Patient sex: F
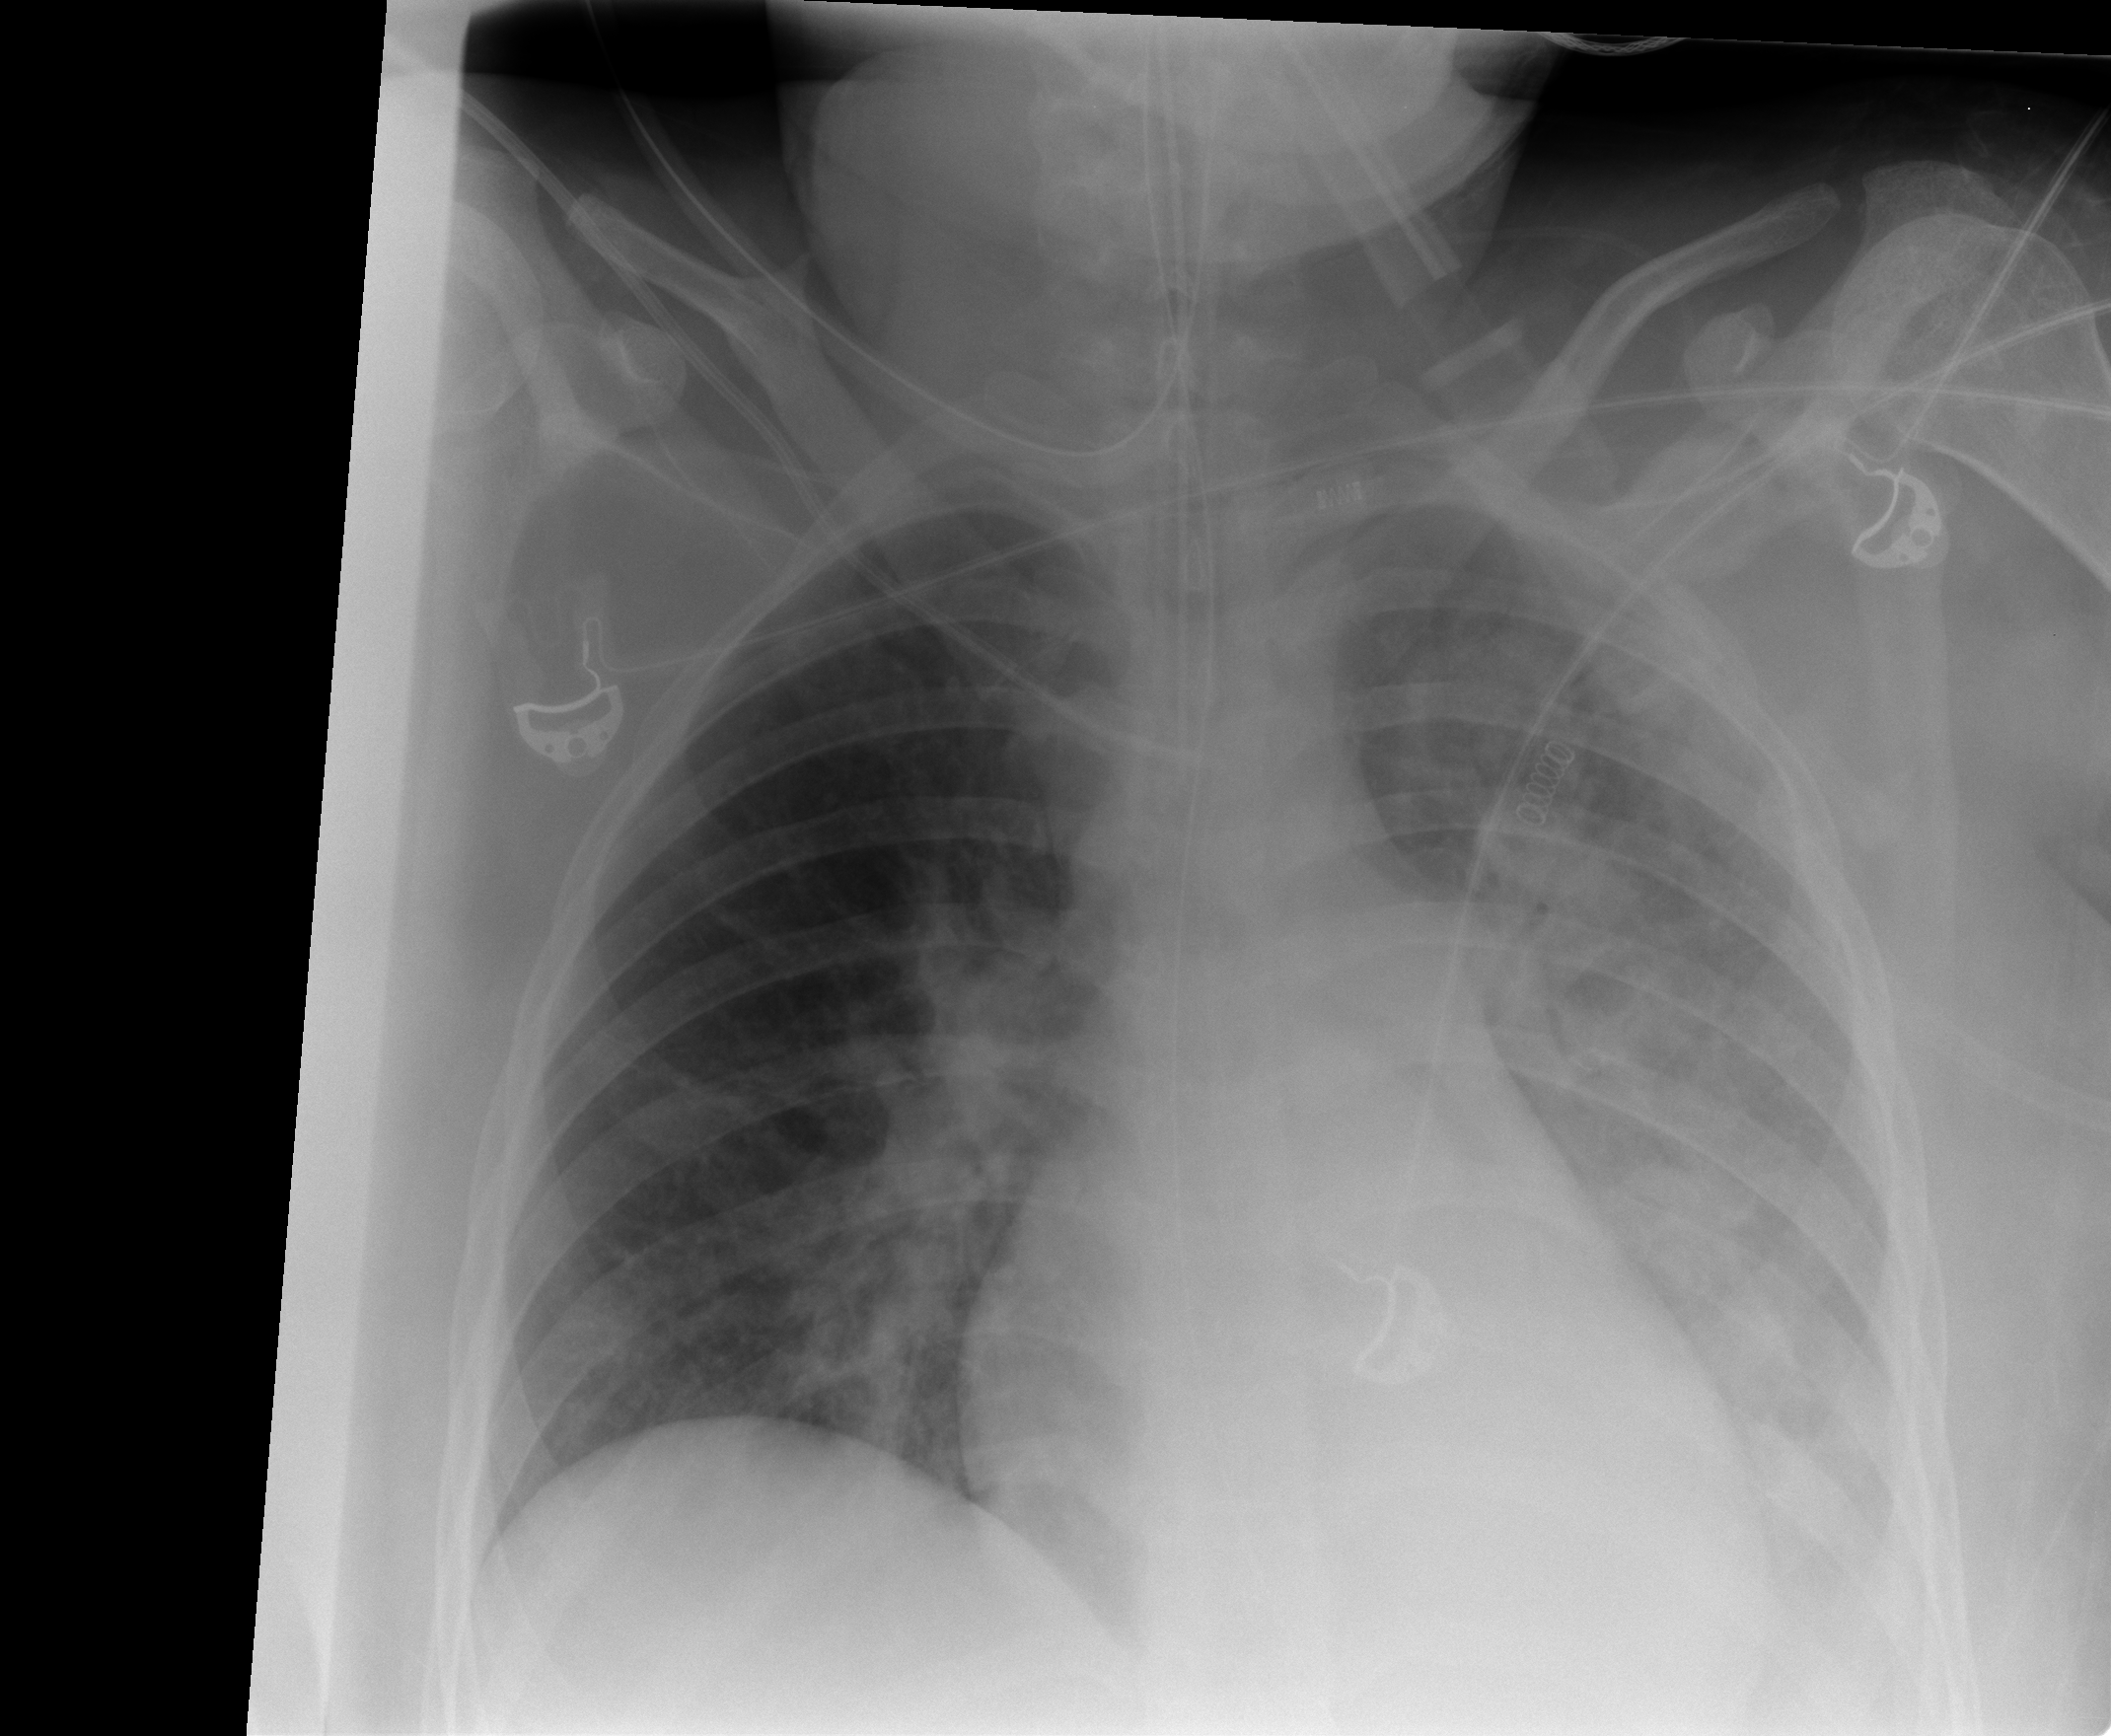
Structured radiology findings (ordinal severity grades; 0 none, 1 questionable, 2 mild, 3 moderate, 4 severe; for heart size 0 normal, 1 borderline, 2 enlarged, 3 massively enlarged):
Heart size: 1
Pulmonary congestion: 2
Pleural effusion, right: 0
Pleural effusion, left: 3
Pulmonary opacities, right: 2
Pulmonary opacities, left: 3
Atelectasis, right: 2
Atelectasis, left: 3